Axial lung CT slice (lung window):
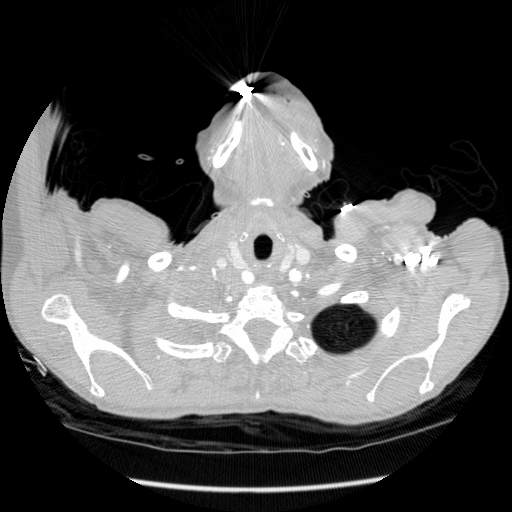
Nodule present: no